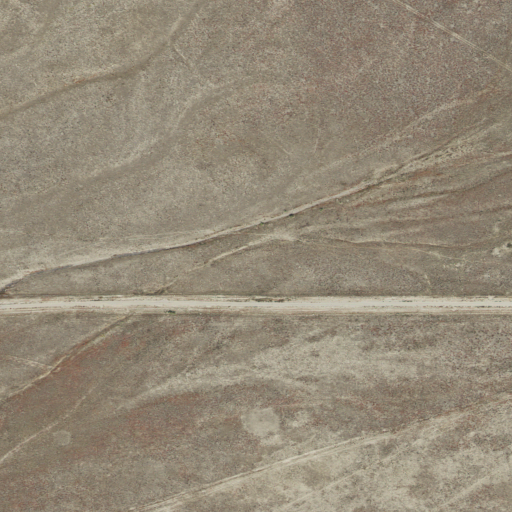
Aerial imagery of valley in Utah named Monarch Canyon containing grassland and shrub